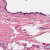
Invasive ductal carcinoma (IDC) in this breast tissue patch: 0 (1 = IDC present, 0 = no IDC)